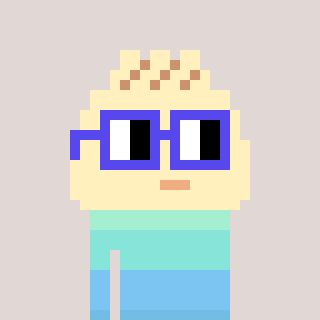
a pixel art character with square blue glasses, a porkbao-shaped head and a foggrey-colored body on a warm background